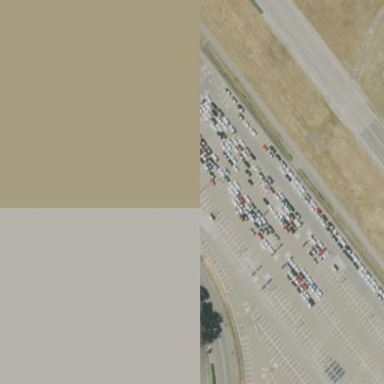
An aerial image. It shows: Parking area with asphalt surface designated for police car pound.